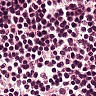
Metastatic tissue present: no